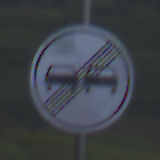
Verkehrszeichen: EndeUeberholverbot
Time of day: SunriseSunset
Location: Outdoor (Nature)
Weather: PartlyCloudy
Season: NotSpecified
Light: Natural